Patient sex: M
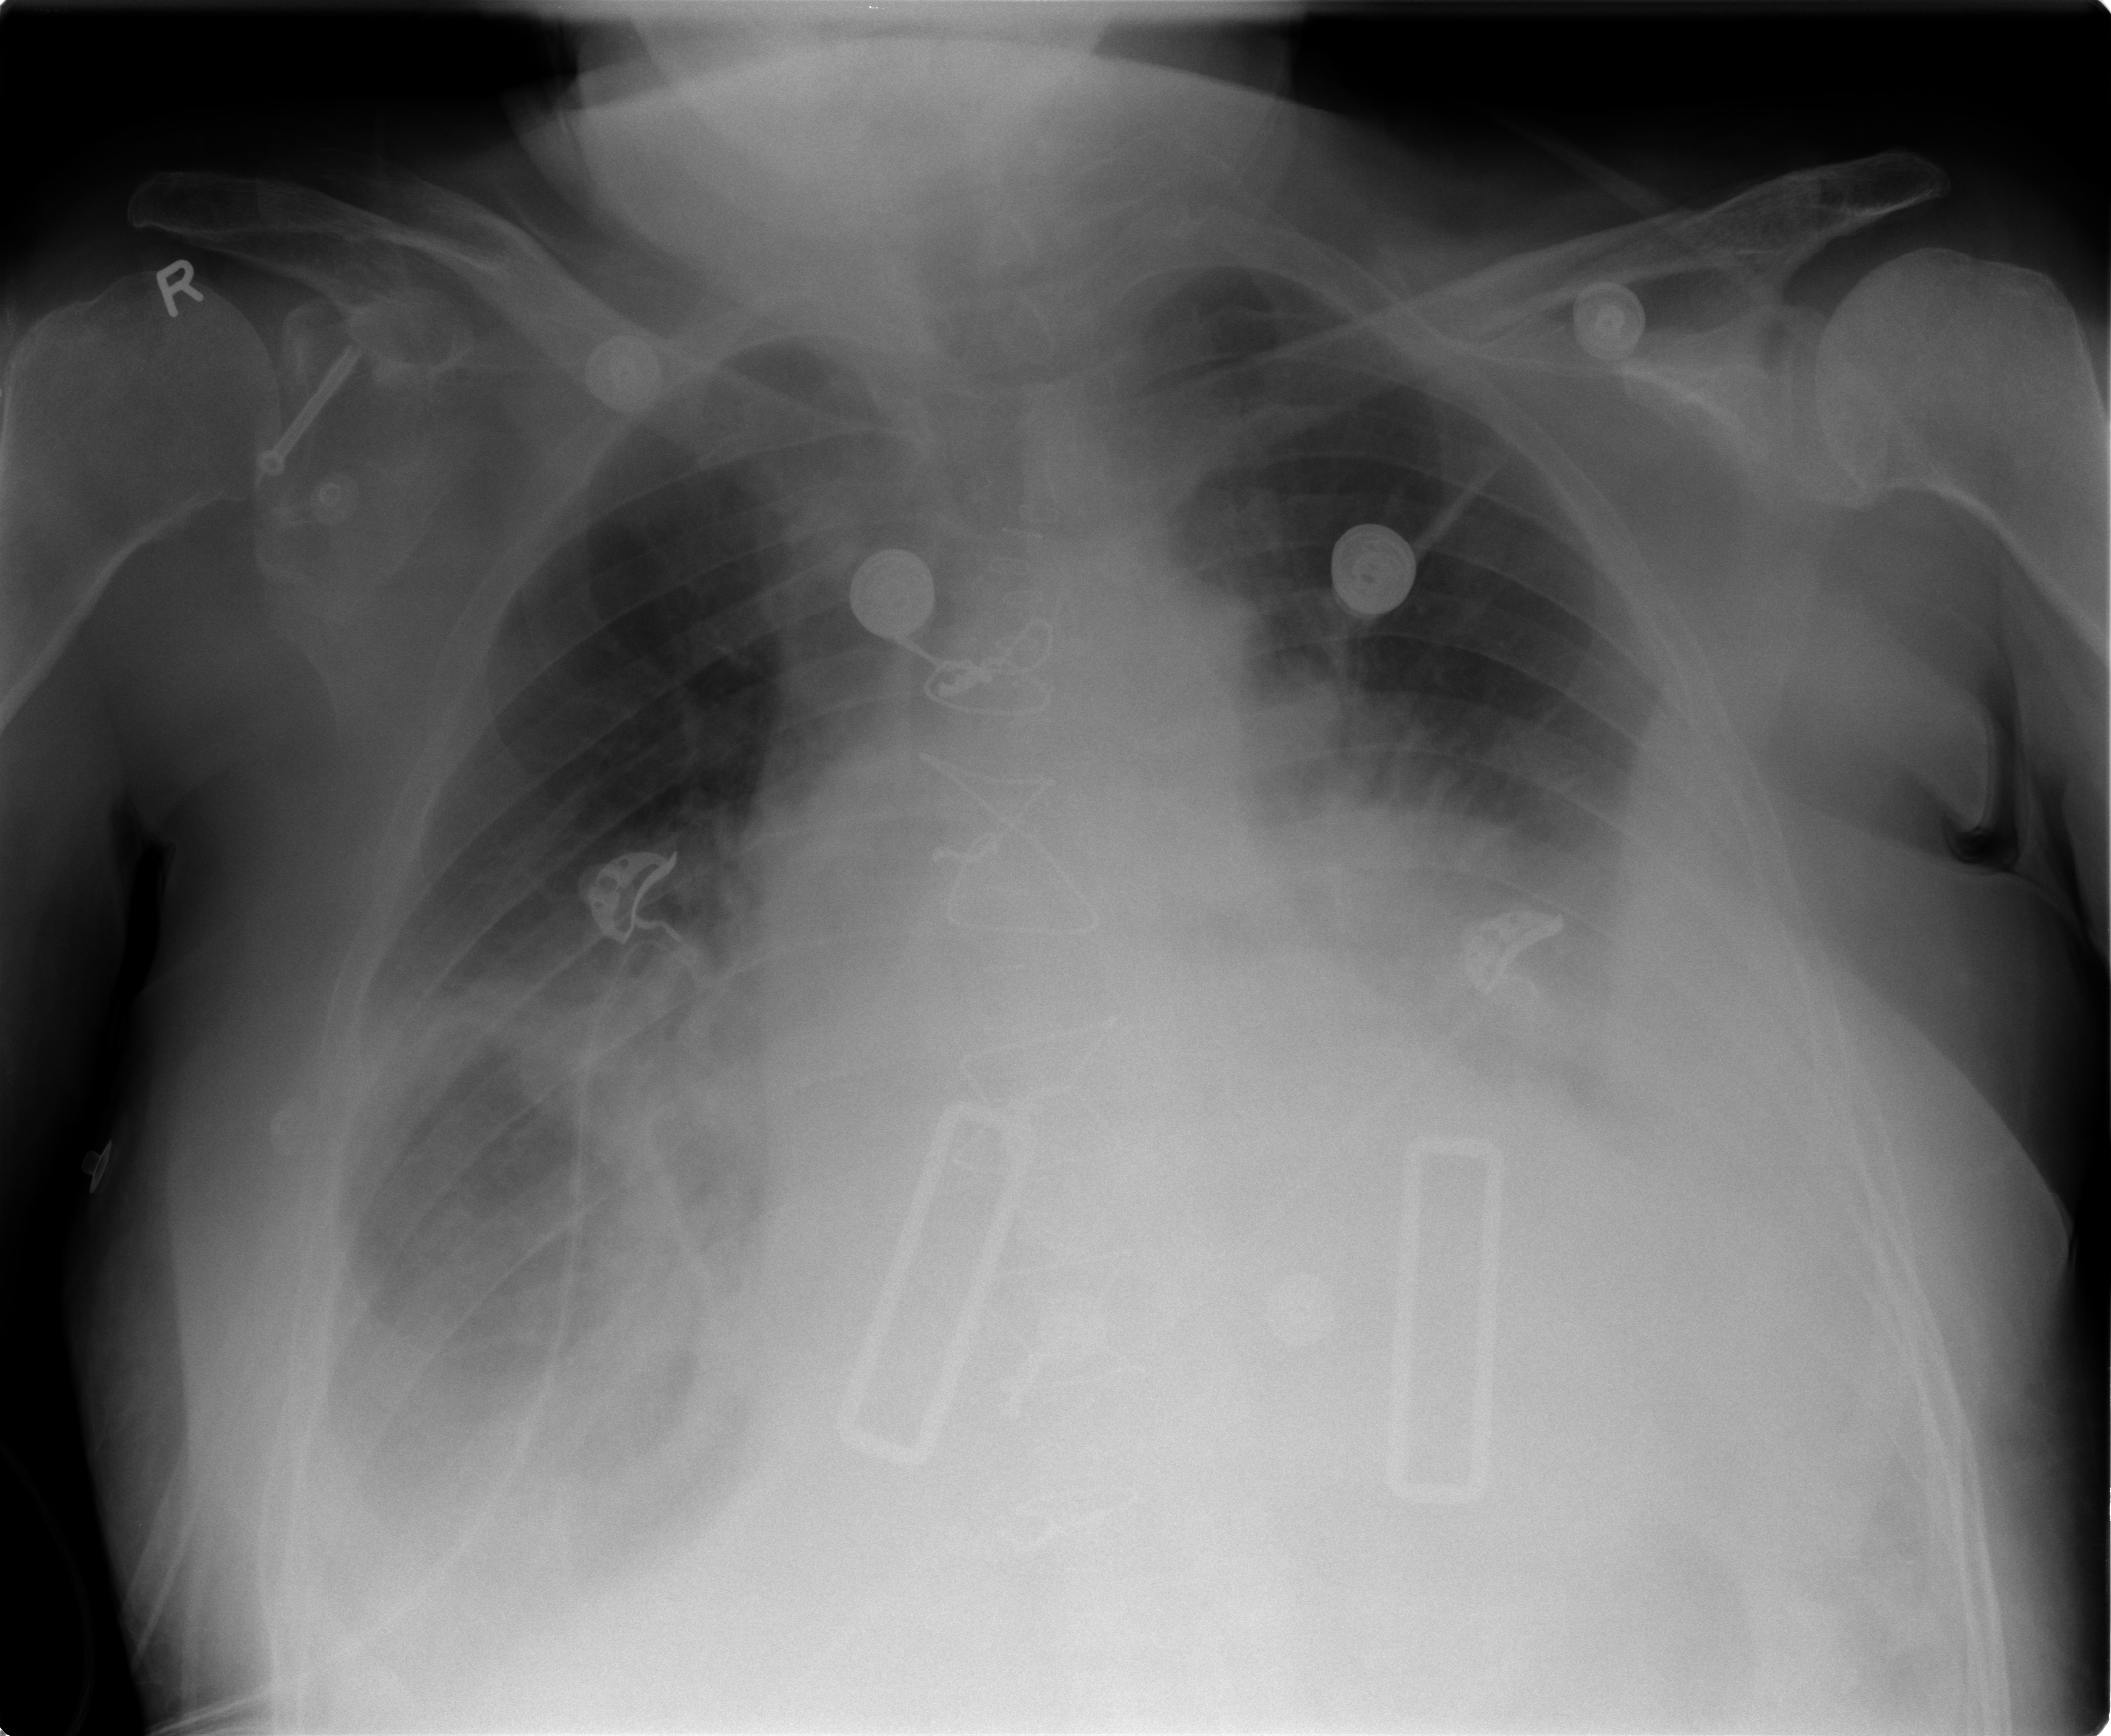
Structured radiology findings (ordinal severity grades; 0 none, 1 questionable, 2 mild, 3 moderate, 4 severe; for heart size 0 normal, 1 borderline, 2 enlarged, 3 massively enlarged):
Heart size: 3
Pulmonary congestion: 2
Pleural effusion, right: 2
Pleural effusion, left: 3
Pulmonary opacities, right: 2
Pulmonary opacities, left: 0
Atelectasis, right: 3
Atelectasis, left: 3